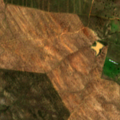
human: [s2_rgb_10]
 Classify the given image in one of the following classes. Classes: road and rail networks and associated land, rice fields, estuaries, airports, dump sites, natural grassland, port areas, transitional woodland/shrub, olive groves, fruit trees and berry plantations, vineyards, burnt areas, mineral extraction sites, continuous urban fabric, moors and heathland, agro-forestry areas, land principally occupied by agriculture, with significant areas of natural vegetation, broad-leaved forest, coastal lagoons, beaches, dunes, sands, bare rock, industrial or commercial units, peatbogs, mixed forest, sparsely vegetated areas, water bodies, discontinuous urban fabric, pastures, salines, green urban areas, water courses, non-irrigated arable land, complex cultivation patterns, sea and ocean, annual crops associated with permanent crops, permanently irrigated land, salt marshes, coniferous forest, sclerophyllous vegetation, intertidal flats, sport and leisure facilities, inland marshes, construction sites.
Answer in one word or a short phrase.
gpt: non-irrigated arable land, transitional woodland/shrub